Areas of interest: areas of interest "Xinxing Business Building"
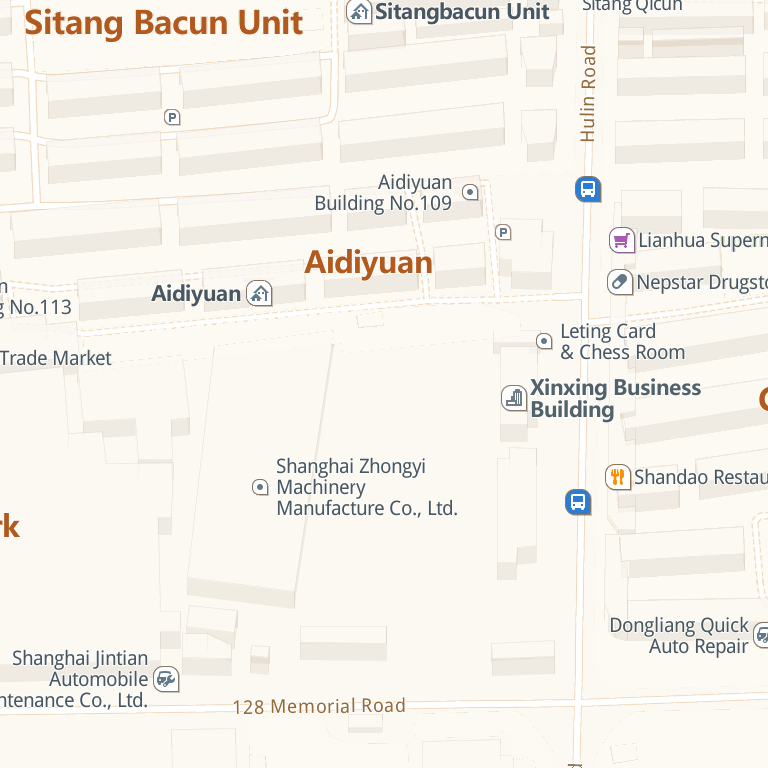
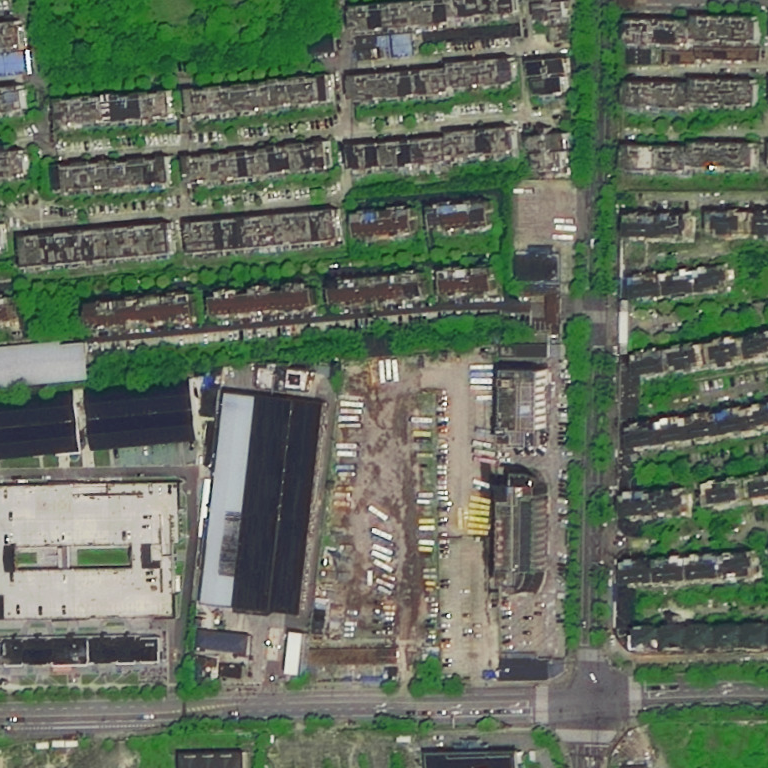